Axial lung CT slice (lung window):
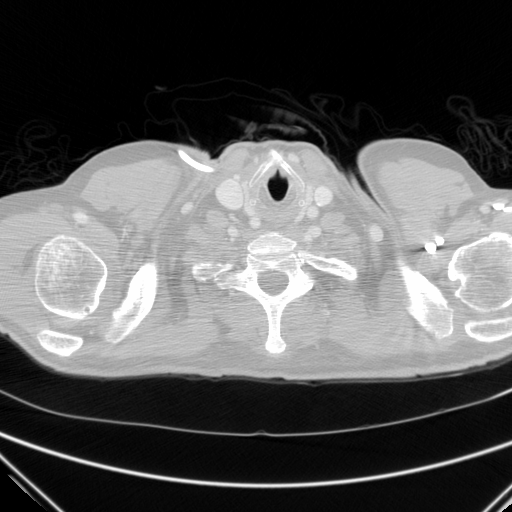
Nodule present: no